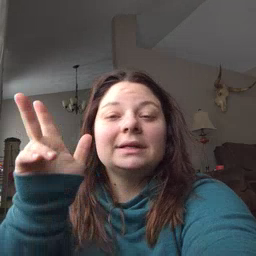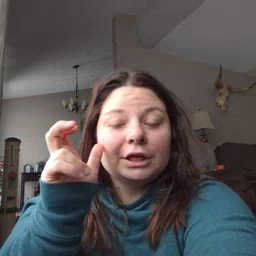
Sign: hear